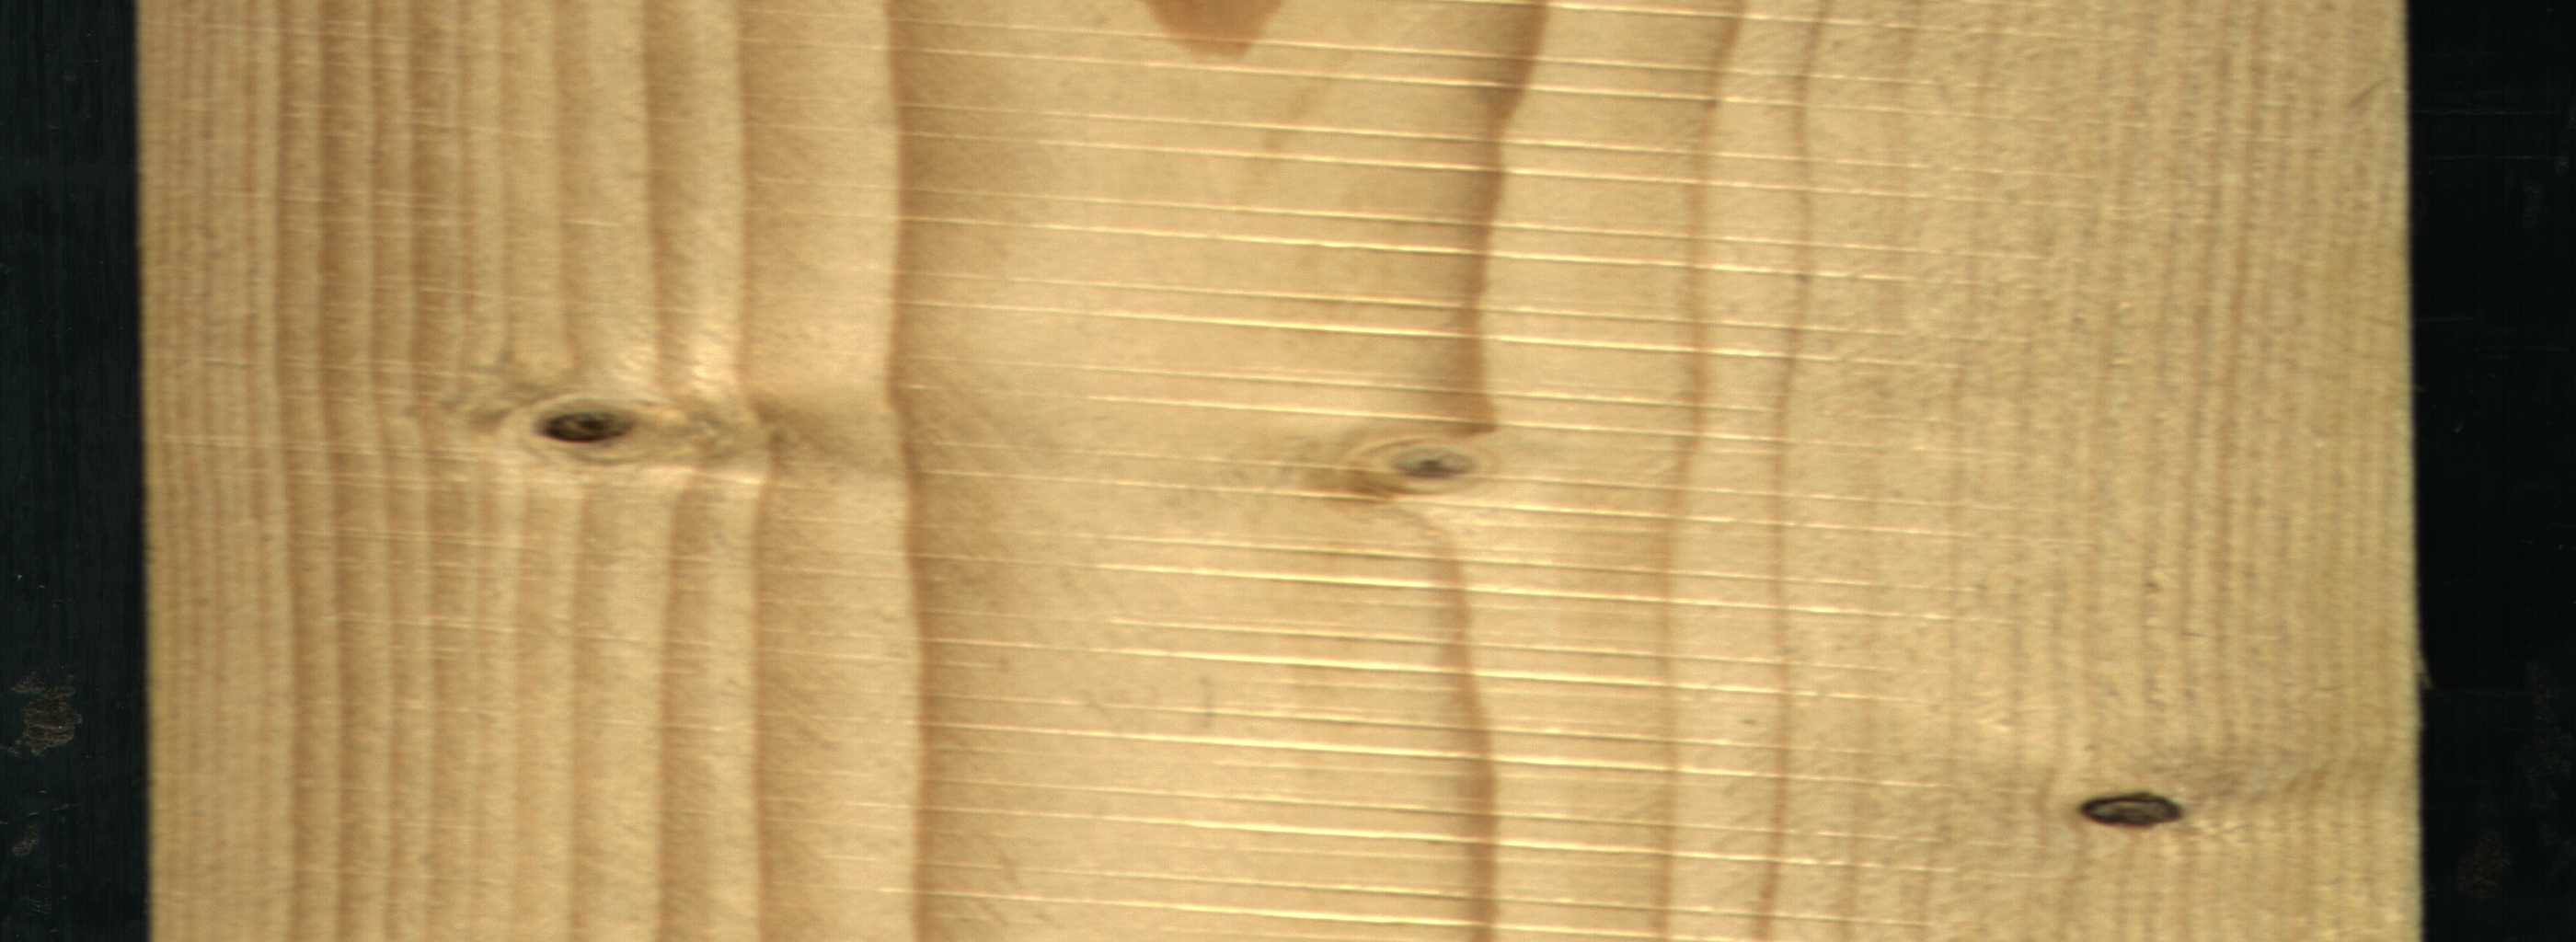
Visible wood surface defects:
Dead_Knot
Dead_Knot
Live_Knot